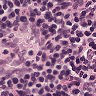
Metastatic tissue present: no